Question: I am currently working on a job something like this

The design is to,extract some data from customers,(say first name,last name) to one excel file,other data (say address) is to goto other excel file,i added a identity to tMap 'Numeric("s1",1,1)' but it is starting from 1,3,5,7,9,11,13.... and on other excel it getting 2,4,6,8,10,12,...
but i need both excel to have same identity 1,2,3,4,5,6,....N
so that i can map the records
so can somebody guide me on this?
# edit:
The autoincrement returns 1,2,3,4,5,6,... this is fine when thers only one tMap component in the job,but not similar when 2 tMaps are used ?
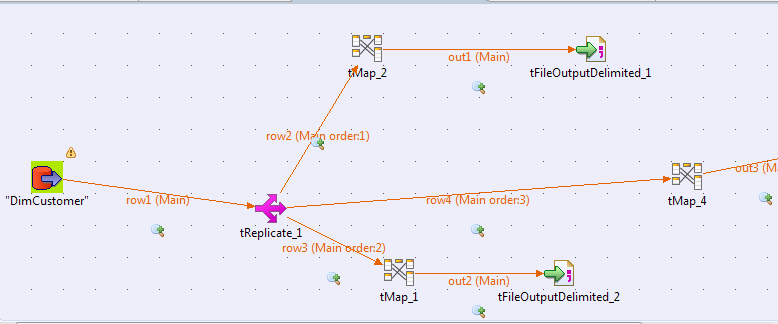
Answer: This is because the numeric sequence is static. Since you have only one sequence called "s1", it will be incremented twice at every iteration (one time for each tMap it's invoked in).
Just use some unique labels (ie. "s1" and "s2") to force the use of two independent sequences, thus the solution of your problem.